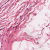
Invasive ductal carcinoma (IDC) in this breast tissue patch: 0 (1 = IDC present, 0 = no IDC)